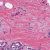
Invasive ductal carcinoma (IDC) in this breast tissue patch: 1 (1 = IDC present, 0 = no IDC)